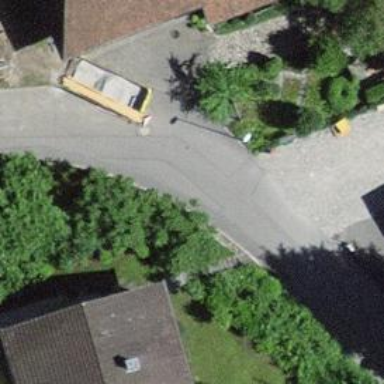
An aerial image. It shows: Smooth asphalt road in residential area.